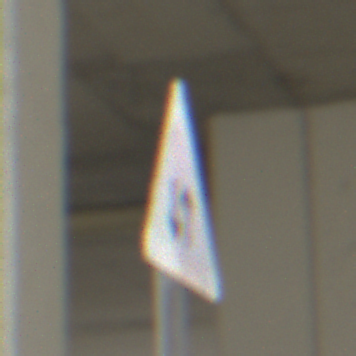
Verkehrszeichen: Gegenverkehr
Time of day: Midday
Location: Roofed (Urban)
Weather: Overcast
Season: NotSpecified
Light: Artificial